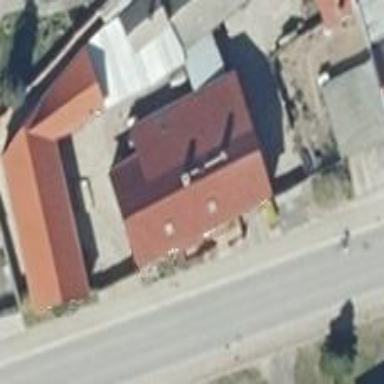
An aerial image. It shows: House with flat maroon roof.